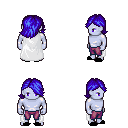
a pixel art fantasy rpg character, male body template, dark elf, purple skin, white cape, magenta pants, blue swoop hairstyle, black slippers, four views (front, back, left, right), 2x2 character sprite sheet, small pixel art, hard edges, no anti-aliasing